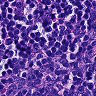
Metastatic tissue present: no